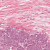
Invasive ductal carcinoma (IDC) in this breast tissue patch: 0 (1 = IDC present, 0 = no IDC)